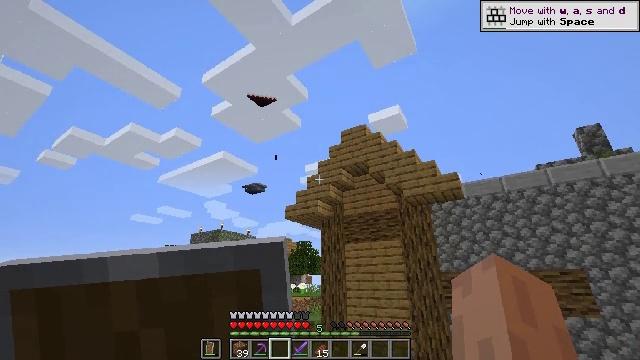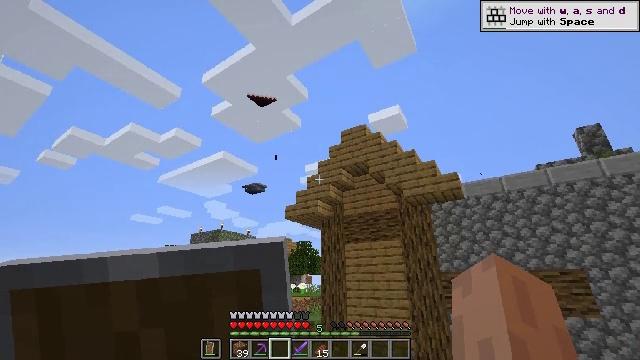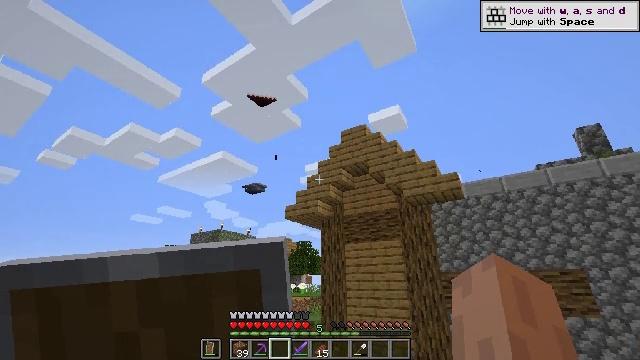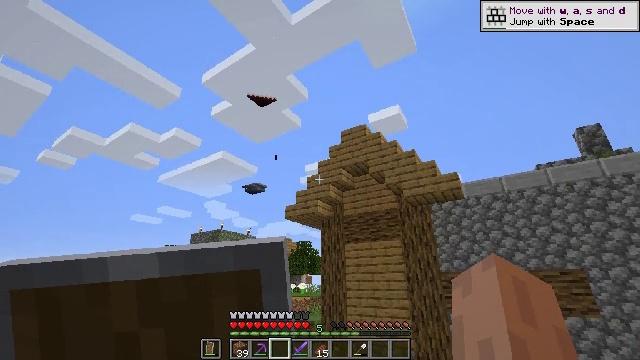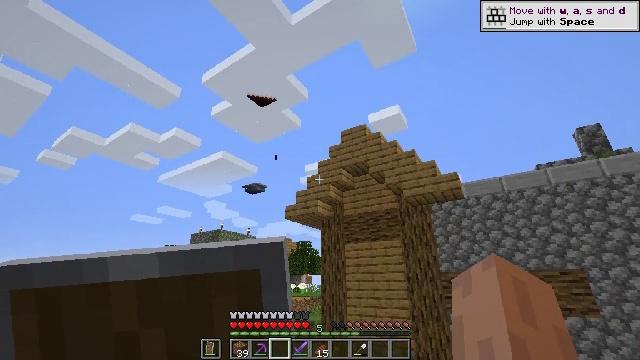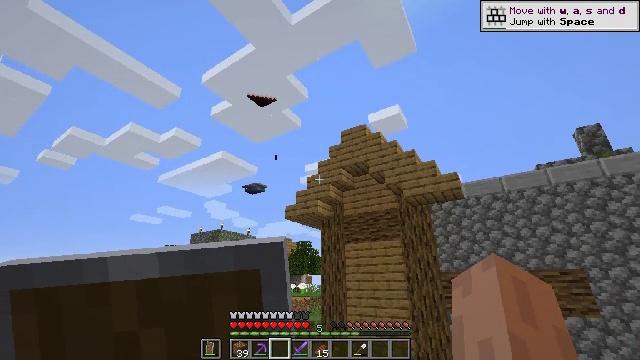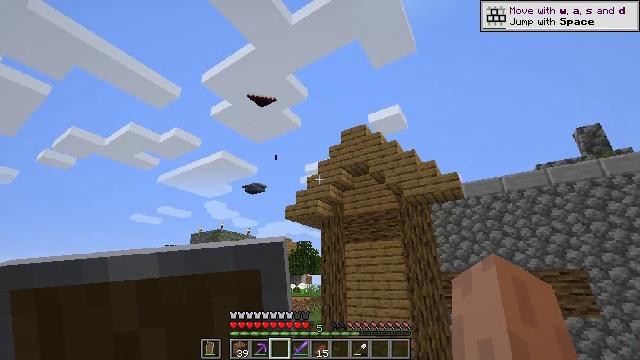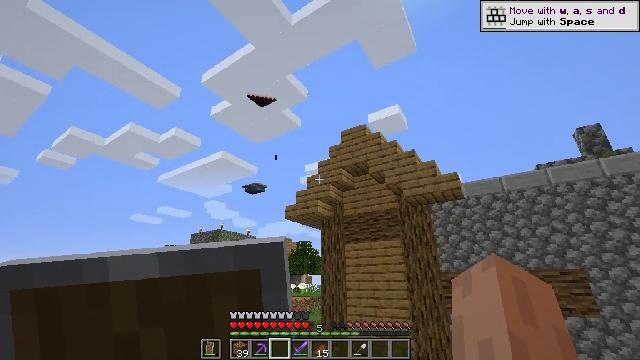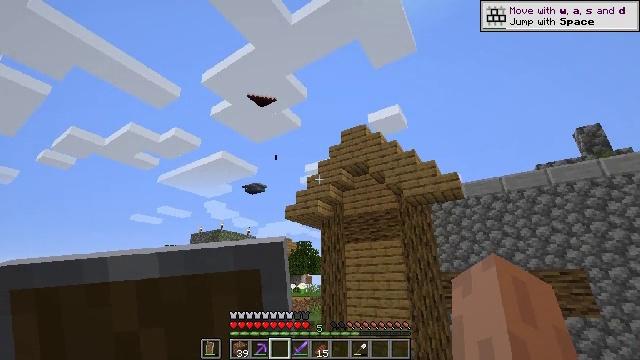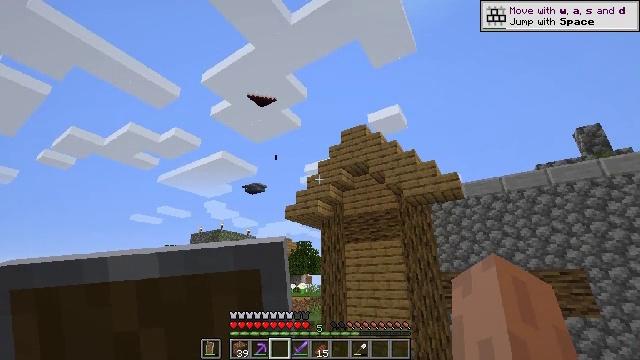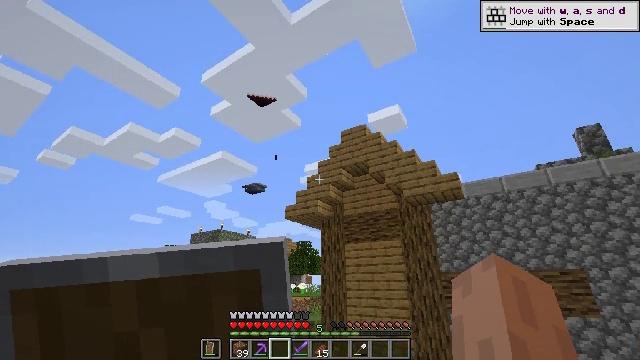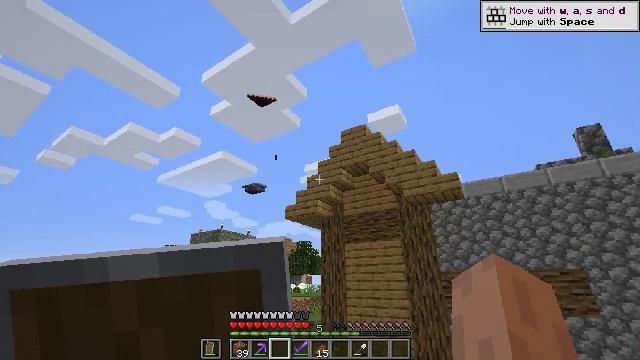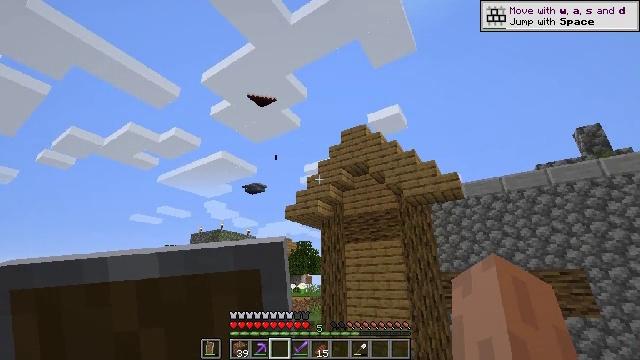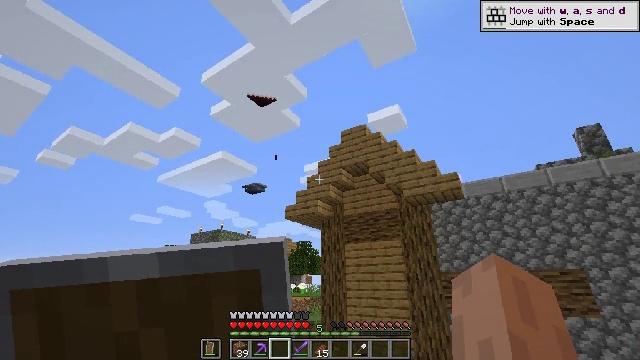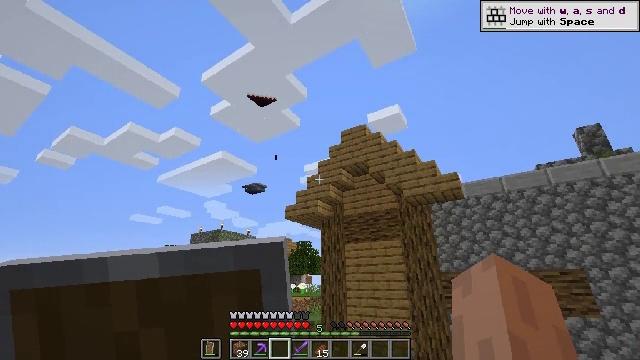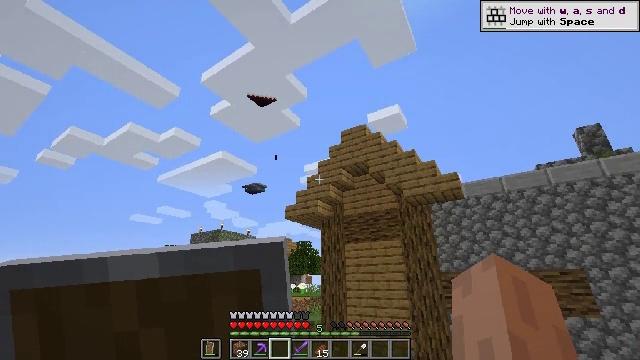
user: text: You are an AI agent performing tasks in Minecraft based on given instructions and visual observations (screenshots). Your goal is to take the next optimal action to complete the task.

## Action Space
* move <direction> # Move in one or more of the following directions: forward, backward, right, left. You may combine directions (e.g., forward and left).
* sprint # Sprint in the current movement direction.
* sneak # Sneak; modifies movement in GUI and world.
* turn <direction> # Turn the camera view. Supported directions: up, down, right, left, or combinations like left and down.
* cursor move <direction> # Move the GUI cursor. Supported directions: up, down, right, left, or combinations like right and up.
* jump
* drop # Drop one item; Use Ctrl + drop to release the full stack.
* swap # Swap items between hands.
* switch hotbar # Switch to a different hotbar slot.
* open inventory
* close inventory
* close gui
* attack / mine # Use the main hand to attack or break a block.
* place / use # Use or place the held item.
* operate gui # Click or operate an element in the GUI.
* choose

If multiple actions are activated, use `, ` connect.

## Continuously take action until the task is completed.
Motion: motion action
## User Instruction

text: Attack the observer device.
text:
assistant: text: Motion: no_op
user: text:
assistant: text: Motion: no_op
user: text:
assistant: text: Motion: no_op
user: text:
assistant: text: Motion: no_op
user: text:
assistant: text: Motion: no_op
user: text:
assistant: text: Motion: no_op
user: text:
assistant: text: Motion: no_op
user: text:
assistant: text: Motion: no_op
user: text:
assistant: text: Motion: no_op
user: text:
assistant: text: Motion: no_op
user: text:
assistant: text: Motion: no_op
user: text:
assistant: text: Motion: no_op
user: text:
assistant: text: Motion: no_op
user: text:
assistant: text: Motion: no_op
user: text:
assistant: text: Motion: no_op
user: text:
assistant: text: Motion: no_op
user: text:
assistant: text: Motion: no_op
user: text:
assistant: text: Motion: no_op
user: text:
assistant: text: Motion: no_op
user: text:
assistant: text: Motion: no_op
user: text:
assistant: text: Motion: no_op
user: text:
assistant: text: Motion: no_op
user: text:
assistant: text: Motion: no_op
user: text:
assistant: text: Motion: no_op
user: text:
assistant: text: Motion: no_op
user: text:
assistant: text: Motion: no_op
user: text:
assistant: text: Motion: turn right and down
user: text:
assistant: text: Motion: turn right and down
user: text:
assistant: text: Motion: turn right and down
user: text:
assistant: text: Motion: no_op